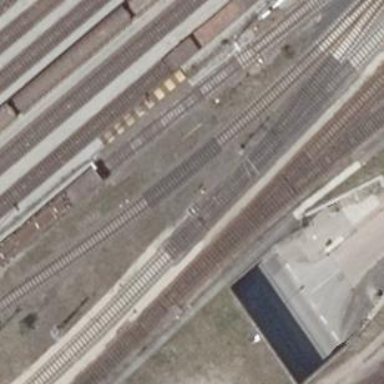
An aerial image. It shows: Railway switch.